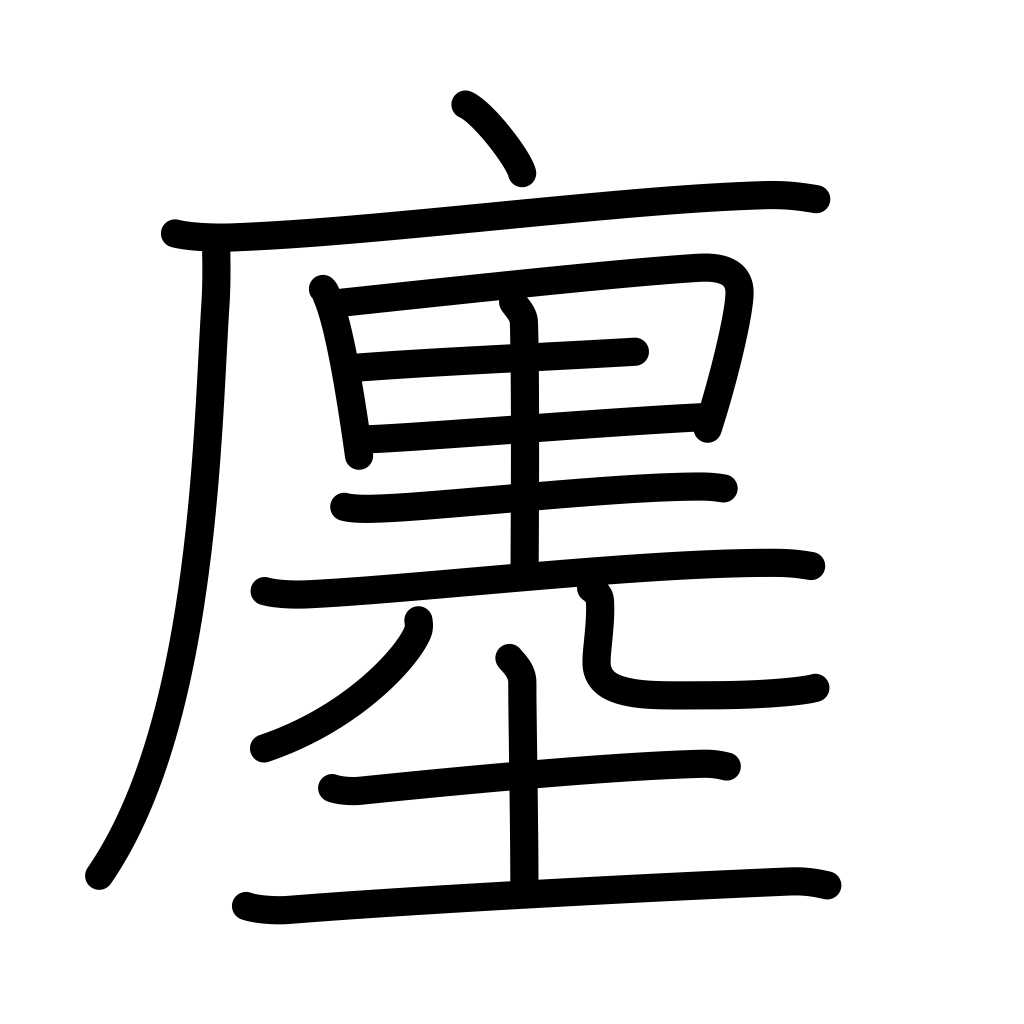
Meaning: fine residence, shop, store